Aerial crown-view tile of a tropical tree (Barro Colorado Island, Panama), acquired 20241112:
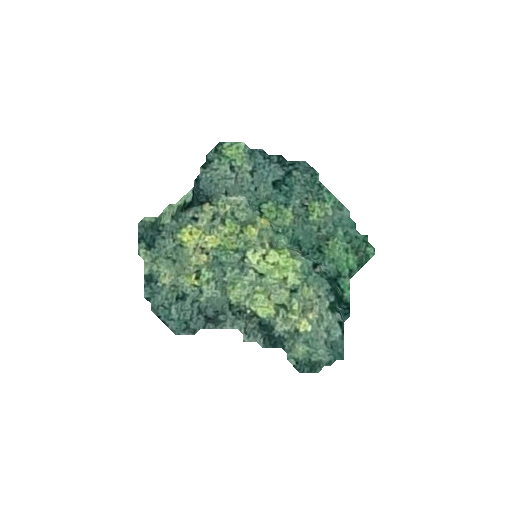
Species: Protium panamense
GBIF accepted scientific name: Protium panamense
Crown area: 54.538 m²